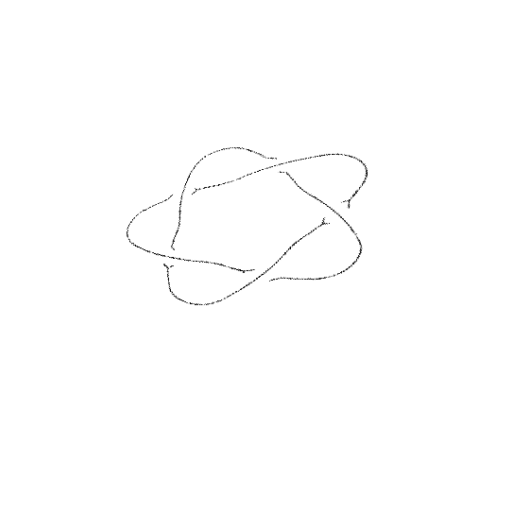
Crossing number: 5